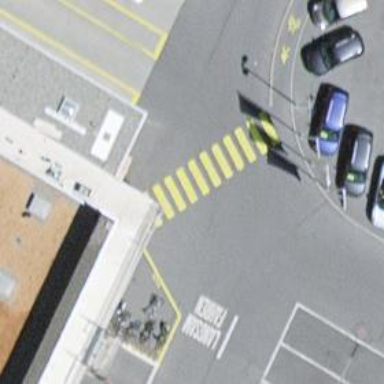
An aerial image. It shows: Marked zebra crossing on the road.